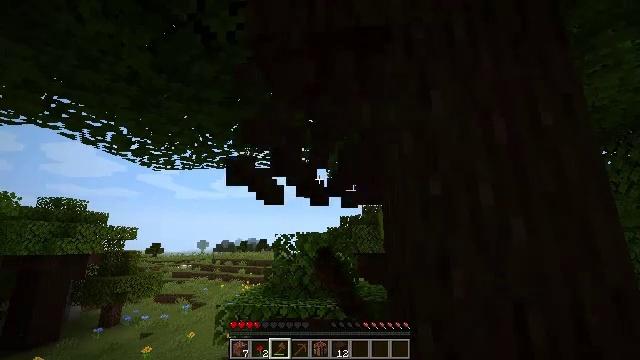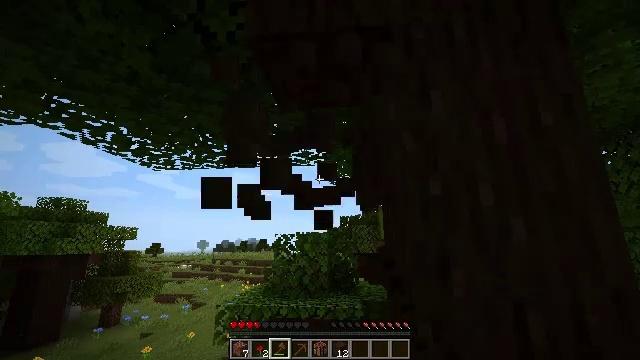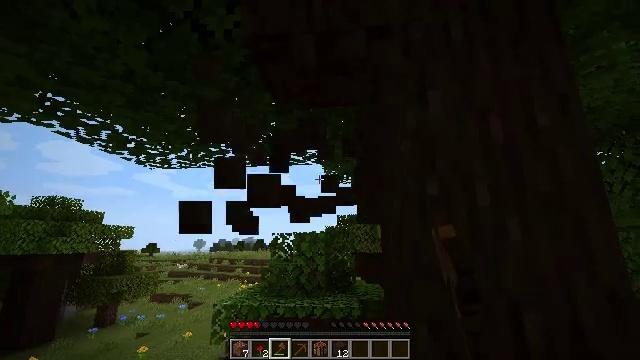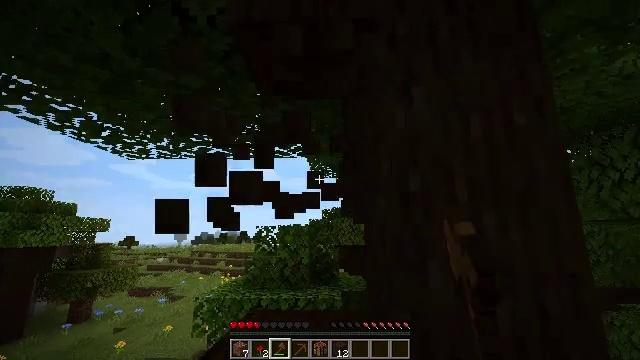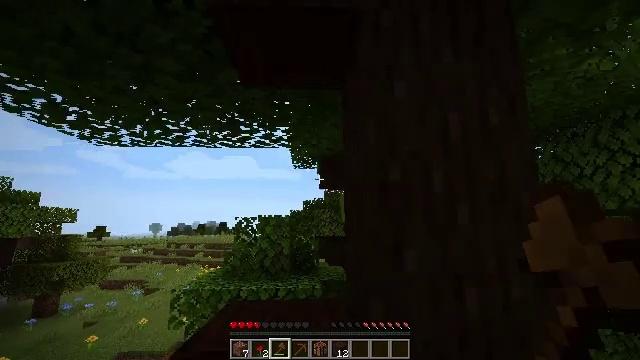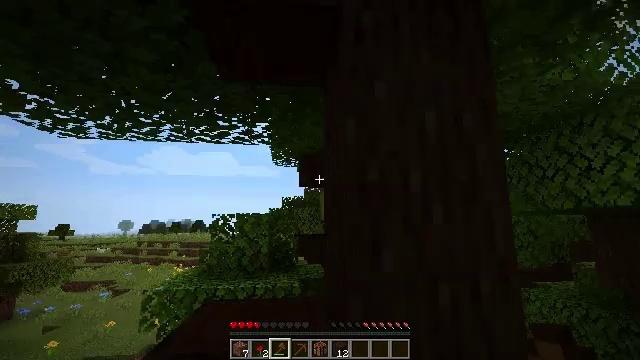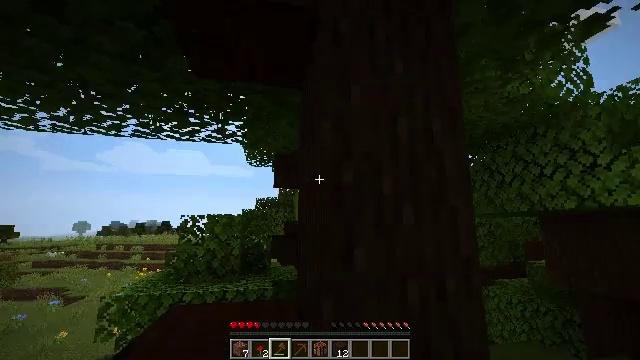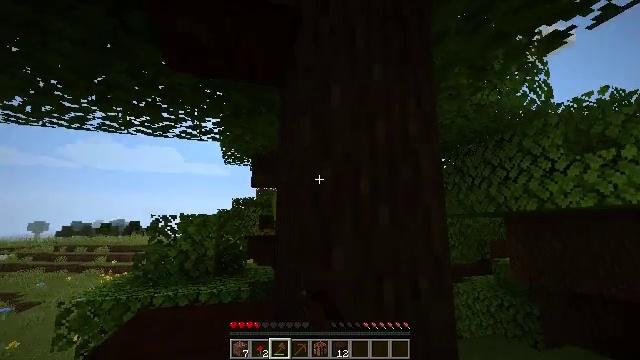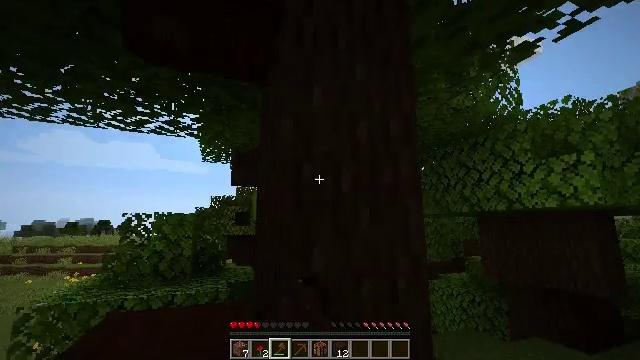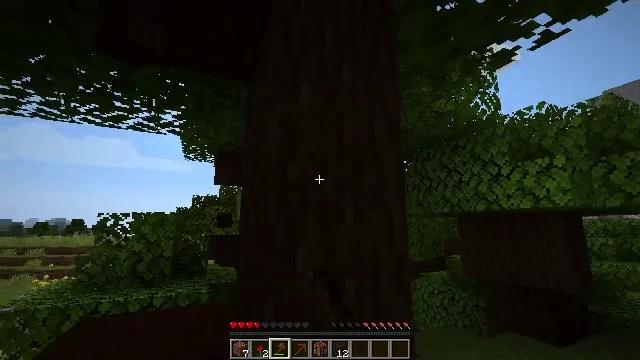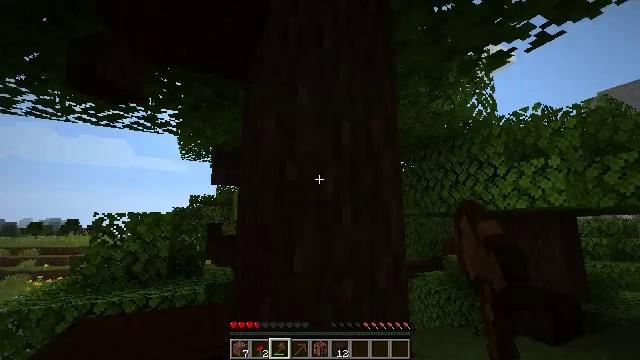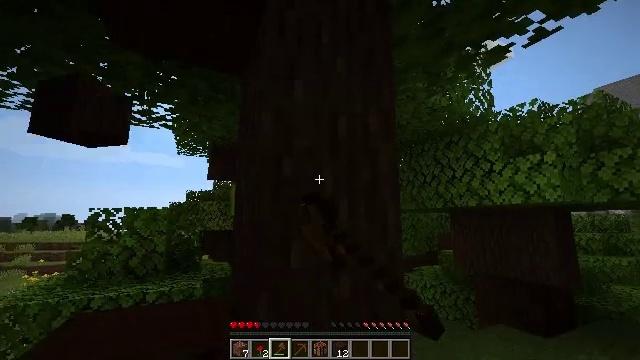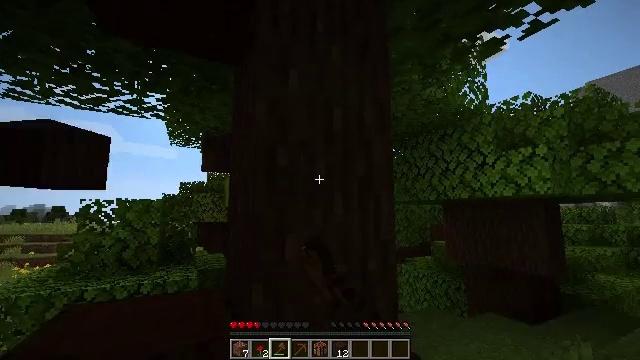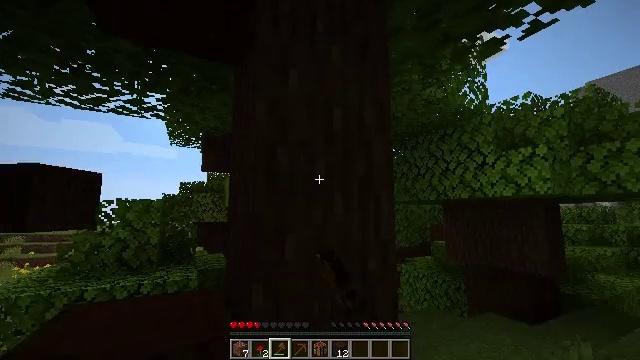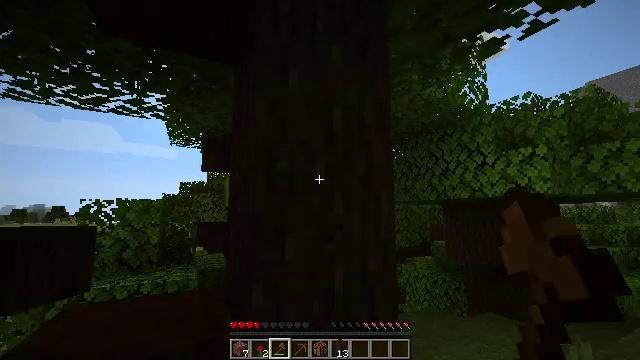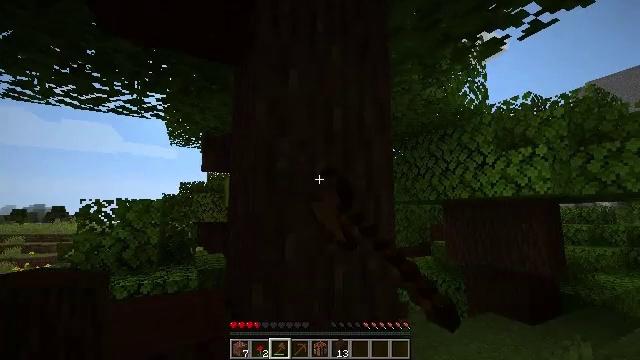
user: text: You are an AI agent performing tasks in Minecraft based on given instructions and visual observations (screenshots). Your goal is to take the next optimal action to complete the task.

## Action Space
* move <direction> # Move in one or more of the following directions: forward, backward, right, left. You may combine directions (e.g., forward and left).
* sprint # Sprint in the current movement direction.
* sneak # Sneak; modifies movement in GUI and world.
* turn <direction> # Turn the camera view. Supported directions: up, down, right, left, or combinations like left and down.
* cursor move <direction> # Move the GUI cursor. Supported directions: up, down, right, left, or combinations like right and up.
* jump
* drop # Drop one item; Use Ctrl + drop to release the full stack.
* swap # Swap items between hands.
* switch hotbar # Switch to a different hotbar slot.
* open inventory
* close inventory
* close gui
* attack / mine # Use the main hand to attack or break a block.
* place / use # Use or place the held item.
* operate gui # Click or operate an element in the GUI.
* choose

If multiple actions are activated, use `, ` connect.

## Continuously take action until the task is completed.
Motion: motion action
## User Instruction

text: Chop down the dark oak log.
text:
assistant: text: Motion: attack / mine
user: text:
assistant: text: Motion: attack / mine
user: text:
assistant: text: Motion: turn right and down, attack / mine
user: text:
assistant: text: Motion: turn right and down, attack / mine
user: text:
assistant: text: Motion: turn right, attack / mine
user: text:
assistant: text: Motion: turn right, attack / mine
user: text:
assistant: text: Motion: turn right, attack / mine
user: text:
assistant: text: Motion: turn right, attack / mine
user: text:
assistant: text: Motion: turn right, attack / mine
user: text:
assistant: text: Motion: attack / mine
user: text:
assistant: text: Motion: turn down, attack / mine
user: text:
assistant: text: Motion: turn right and down, attack / mine
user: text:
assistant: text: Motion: attack / mine
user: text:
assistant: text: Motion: attack / mine
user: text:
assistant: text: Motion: attack / mine
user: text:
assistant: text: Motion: attack / mine
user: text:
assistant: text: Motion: attack / mine
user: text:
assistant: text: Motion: attack / mine
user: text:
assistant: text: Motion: turn down, attack / mine
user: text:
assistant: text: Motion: attack / mine
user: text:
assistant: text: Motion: attack / mine
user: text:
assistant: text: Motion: turn down, attack / mine
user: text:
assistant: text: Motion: attack / mine
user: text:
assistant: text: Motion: turn down, attack / mine
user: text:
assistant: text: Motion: turn down, attack / mine
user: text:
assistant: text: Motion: turn down, attack / mine
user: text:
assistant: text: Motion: turn down, attack / mine
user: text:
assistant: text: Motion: turn down, attack / mine
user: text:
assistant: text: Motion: attack / mine
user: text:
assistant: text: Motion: attack / mine